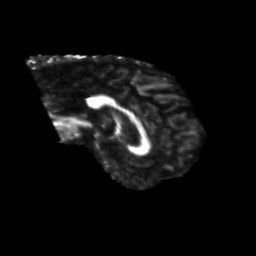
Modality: FA
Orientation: sagittal
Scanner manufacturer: siemens
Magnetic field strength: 3 T
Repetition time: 6.8 s
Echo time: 0.093 s